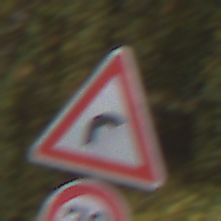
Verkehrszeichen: KurveRechts
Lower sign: Geschwindigkeit70
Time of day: MorningAfternoon
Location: Outdoor (Nature)
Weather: Overcast
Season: Autumn
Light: Natural